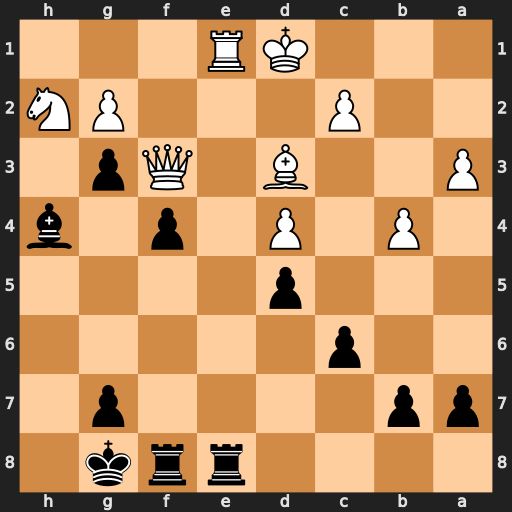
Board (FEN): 4rrk1/pp4p1/2p5/3p4/1P1P1p1b/P2B1Qp1/2P3PN/3KR3
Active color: b
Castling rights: -
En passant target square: -
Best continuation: Rxe1+ Kd2 gxh2